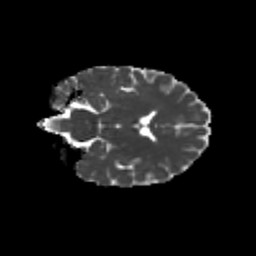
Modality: MD
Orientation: coronal
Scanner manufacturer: siemens
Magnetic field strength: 3 T
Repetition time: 9.2 s
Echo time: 0.084 s